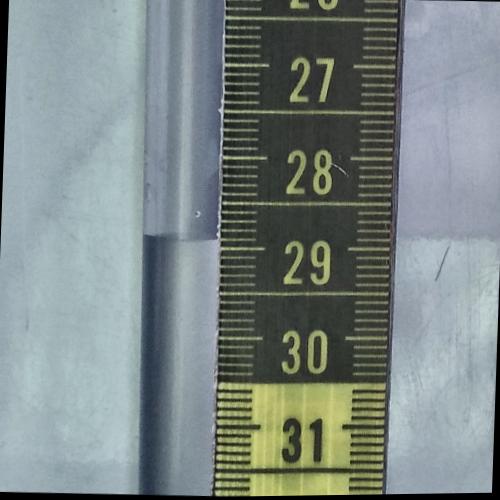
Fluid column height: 28.9 cm